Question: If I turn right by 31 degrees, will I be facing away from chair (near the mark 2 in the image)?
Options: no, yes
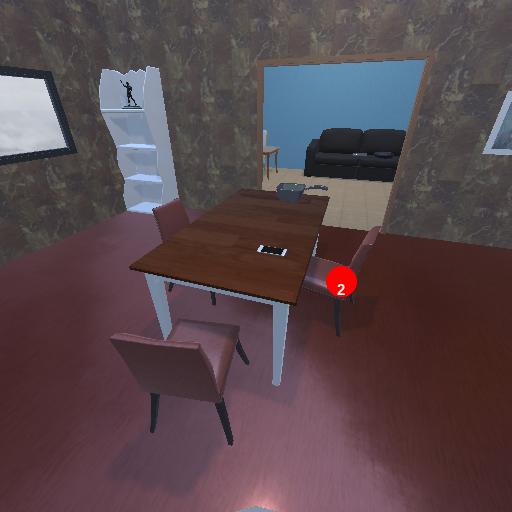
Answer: no